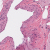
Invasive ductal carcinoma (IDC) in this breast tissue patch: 0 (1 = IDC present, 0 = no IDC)